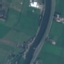
Land use / land cover class: River